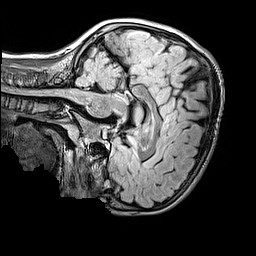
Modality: FLAIR
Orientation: sagittal
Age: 12
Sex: male
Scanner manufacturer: siemens
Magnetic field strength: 3 T
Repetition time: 5 s
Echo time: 0.388 s